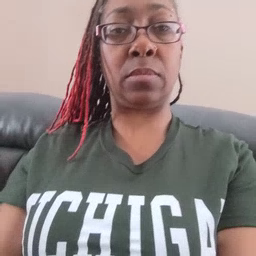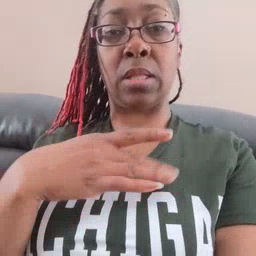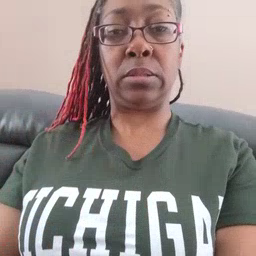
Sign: like